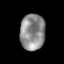
Tissue: prostate
Cell type: T cells
Senescence score: 0.3463
Nuclear area (px): 881
Mean DAPI intensity: 140.436